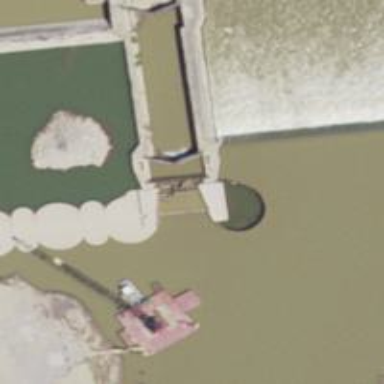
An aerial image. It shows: Dam along waterway.